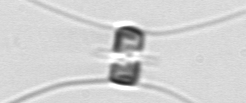
Label: Chaetoceros_similis